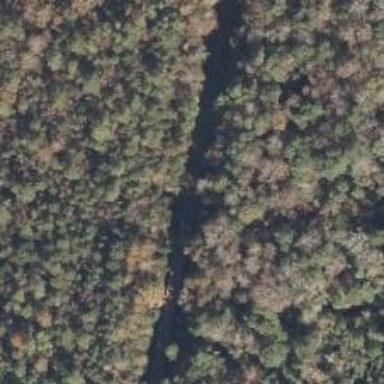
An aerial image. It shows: Disused railway bridge.